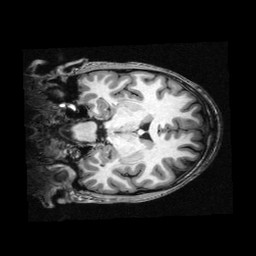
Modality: T1w
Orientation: coronal
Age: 22
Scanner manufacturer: siemens
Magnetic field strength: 3 T
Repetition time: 2.3 s
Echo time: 0.00336 s